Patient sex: M
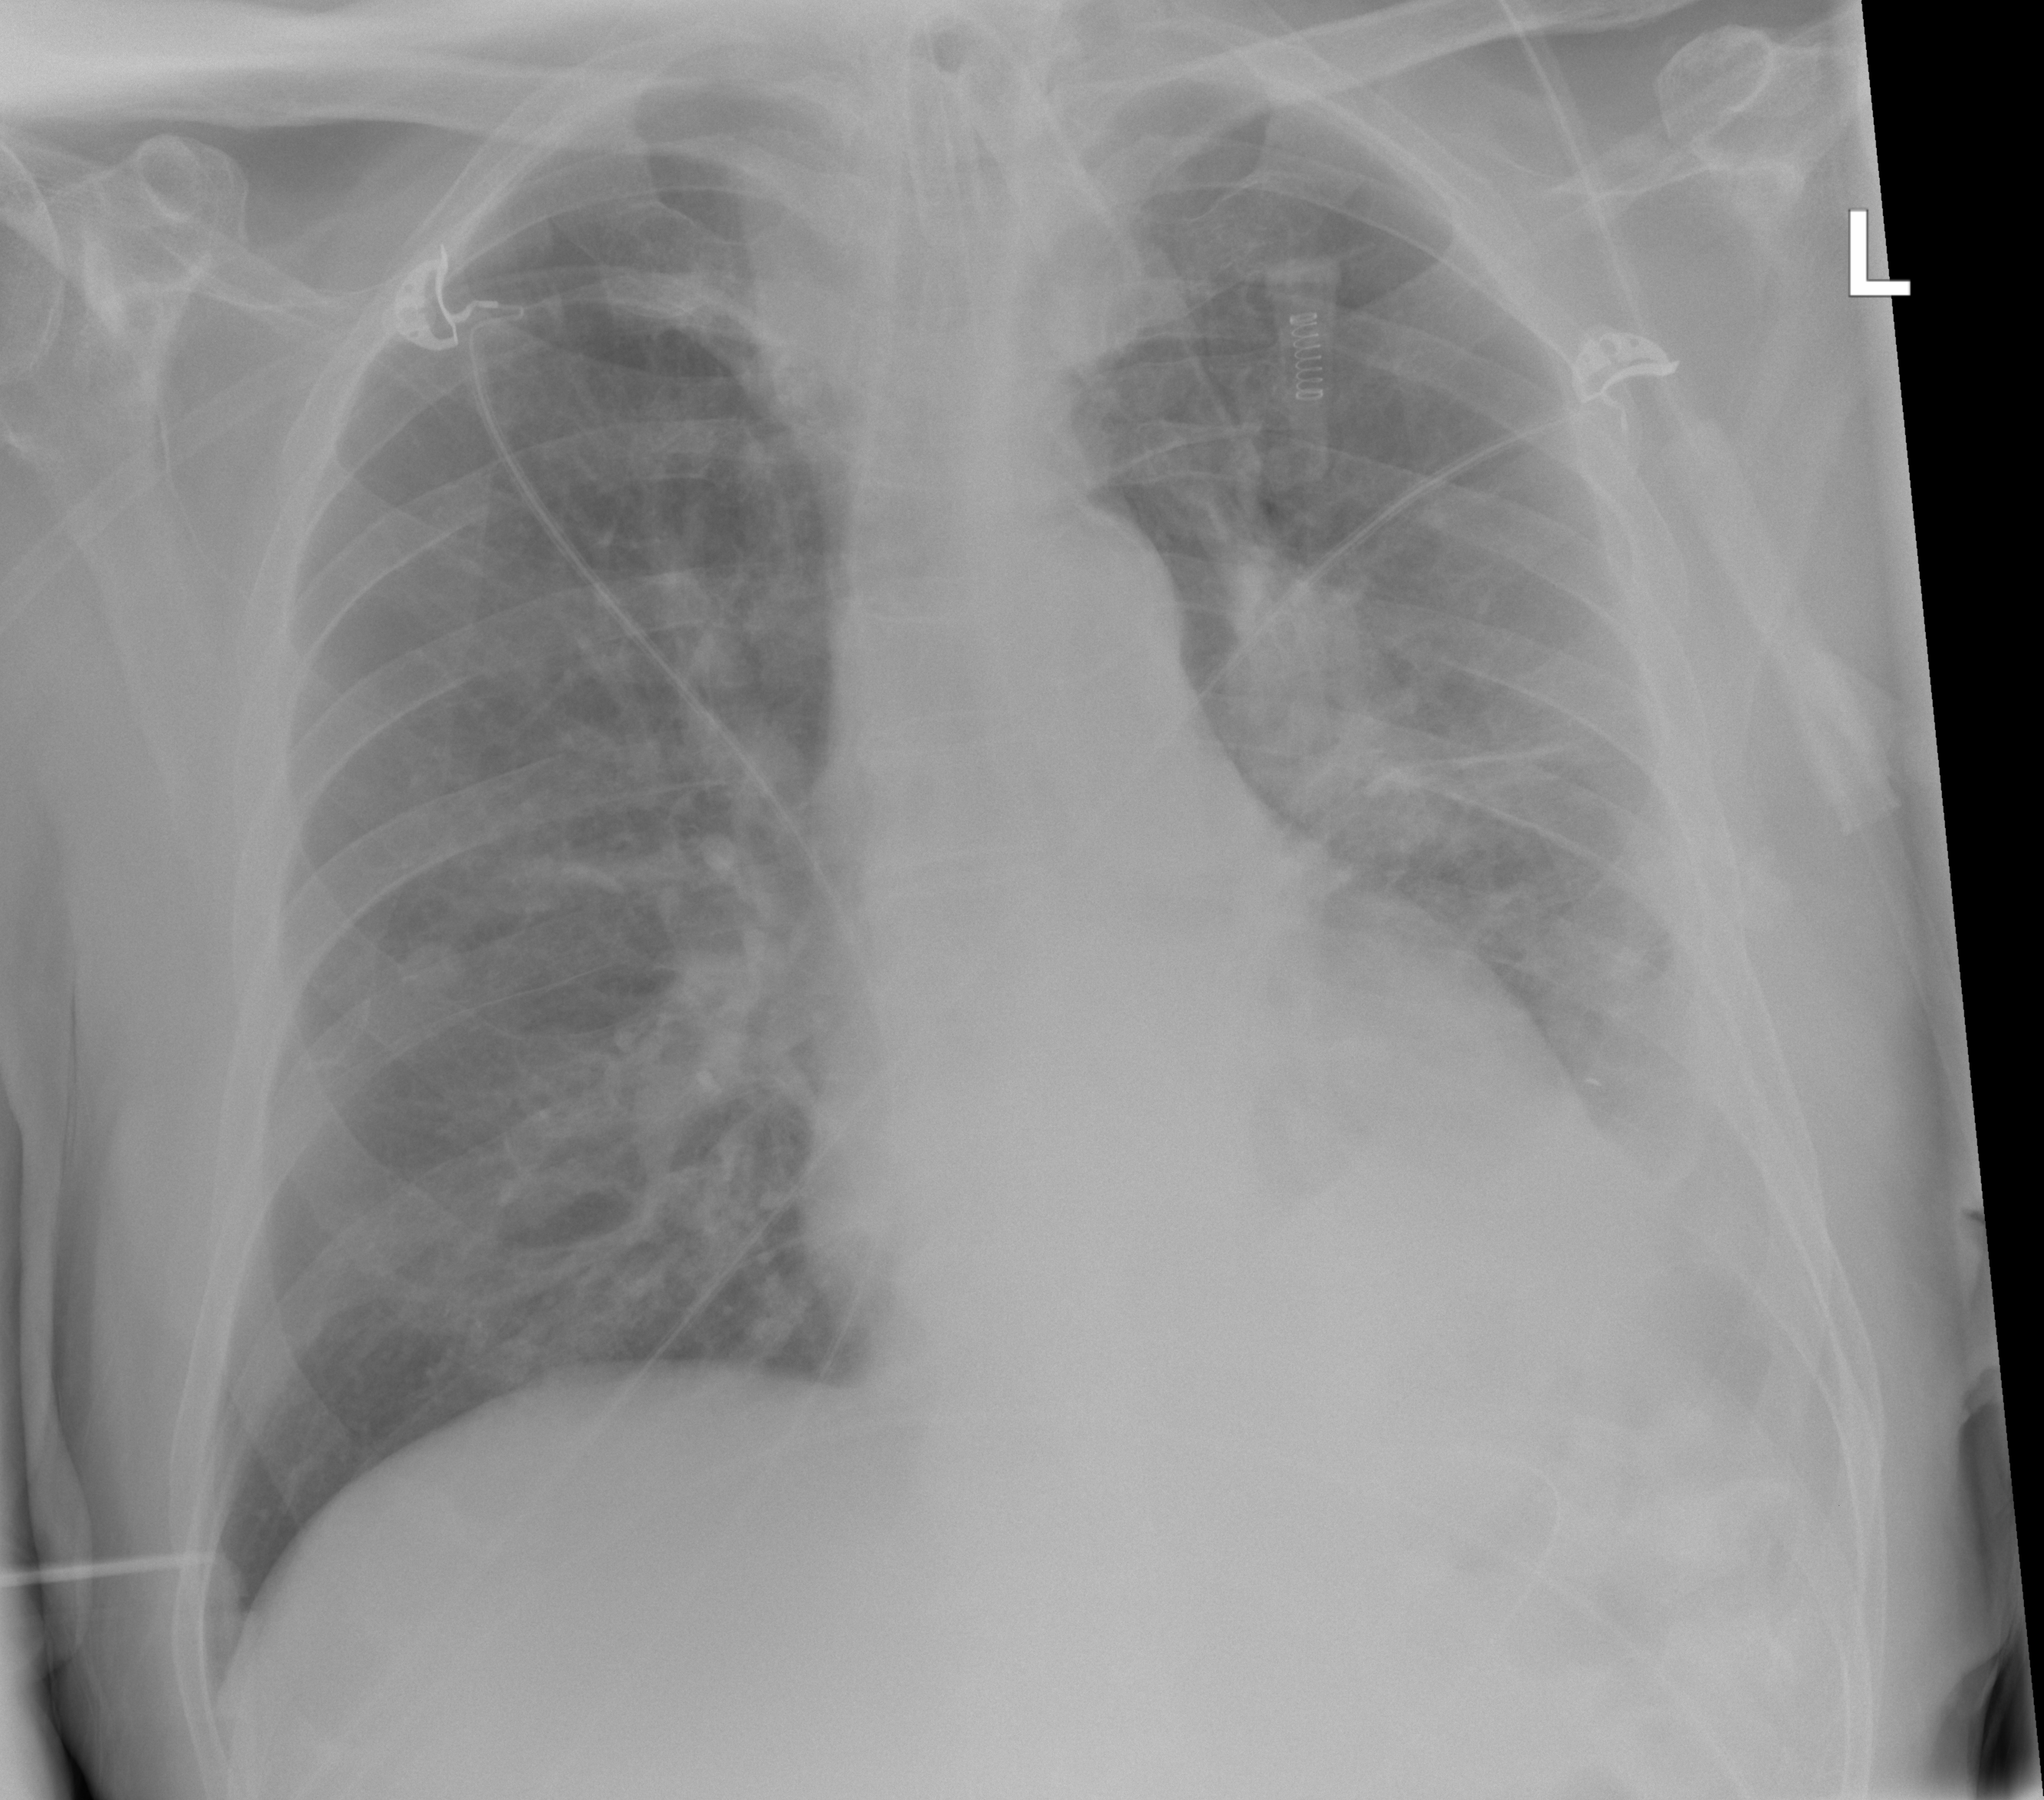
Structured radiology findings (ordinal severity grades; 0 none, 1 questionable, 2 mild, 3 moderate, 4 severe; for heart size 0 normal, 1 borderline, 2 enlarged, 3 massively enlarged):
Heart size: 1
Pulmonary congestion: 2
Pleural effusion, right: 0
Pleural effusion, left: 3
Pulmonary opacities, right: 0
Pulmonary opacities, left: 0
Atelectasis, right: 0
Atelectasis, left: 2